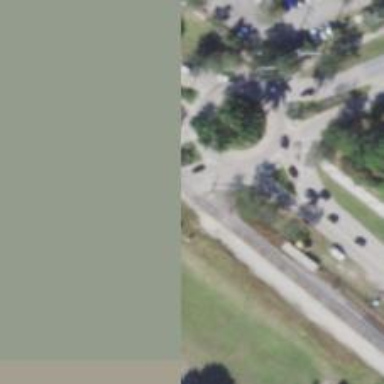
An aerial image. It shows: Railway crossing.